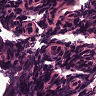
Metastatic tissue present: no